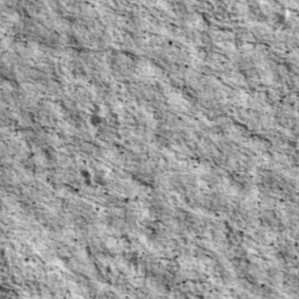
Label: non_frost